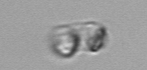
Label: Skeletonema